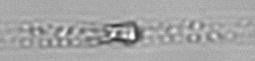
Label: Dactyliosolen_blavyanus